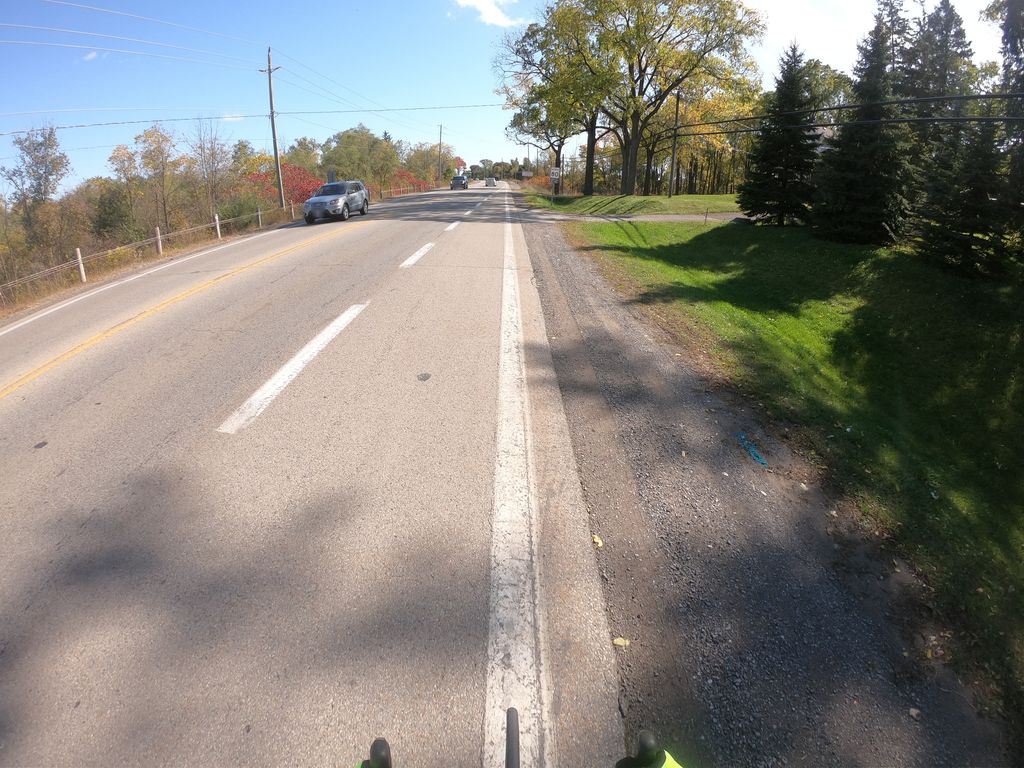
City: kitchener-waterloo